Question: I am currently working on recreating Apple's iOS 5 Toggle Switch in HTML5 and CSS3. The key is that due to requirements, the composition cannot be made up of any images whatsoever. I have been able to achieve almost everything that I wanted, however there seems to be an issue with cropping the container box so that it only displays half of the toggle at a time.
Here's a screenshot to help explain what I mean:

Notice that the pink border (added only for development purposes) is rounded, but the content which extends past it seems to break out of the border-rounding. Can anyone suggest a suitable method by which I can prevent the content from expanding past the border-radius - effectively cropping the content of that 'div' to fit inside the rounding?
I am currently thinking that this could be achieved using the '-webkit-mask-box-image' property, and image data URLs (for example somethin like: data:image/gif;base64,R0lGODlhEAAOALMAAOazToeHh0tLS/7LZv/0jvb29t/f3//Ub/
/ge8WSLf/rhf/3kdbW1mxsbP//mf///yH5BAAAAAAALAAAAAAQAA4AAARe8L1Ekyky67QZ1hLnjM5UUde0ECwLJoExKcpp
V0aCcGCmTIHEIUEqjgaORCMxIC6e0CcguWw6aFjsVMkkIr7g77ZKPJjPZqIyd7sJAgVGoEGv2xsBxqNgYPj/gAwXEQA7). Is there a better solution, or can anyone offer help on creating these data URLs?
I hope that makes sense, and any help gratefully received.
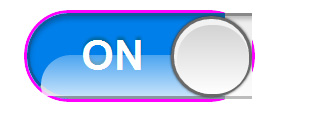
Answer: Unfortunately I believe this is a design flaw with webkit. The content is never clipped to the border radius. As for base64 encoding, I've found <URL> helpful